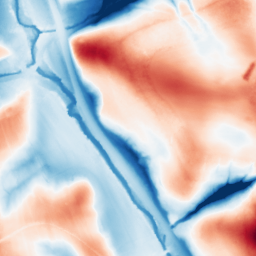
Category: edge_preserving
Decomposition family: guided
Decomposition parameters: radius: 32
eps: 0.01
Upsampling method: bilinear
Upsampling parameters: scale: 2
Upsampling scale: 2